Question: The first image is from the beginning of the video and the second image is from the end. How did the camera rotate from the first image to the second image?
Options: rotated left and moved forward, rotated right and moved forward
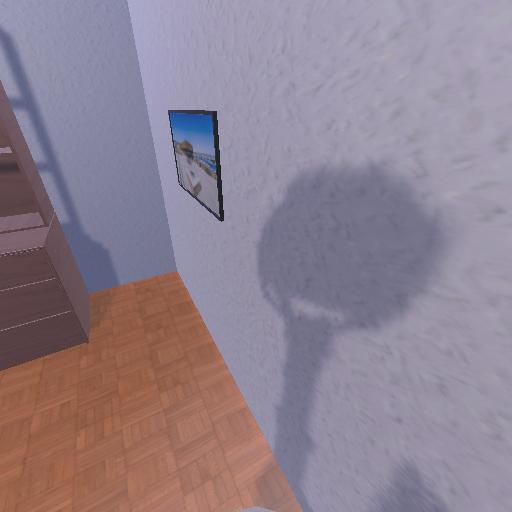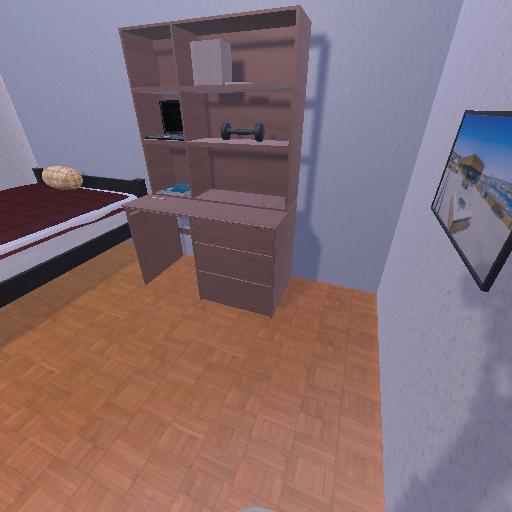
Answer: rotated left and moved forward